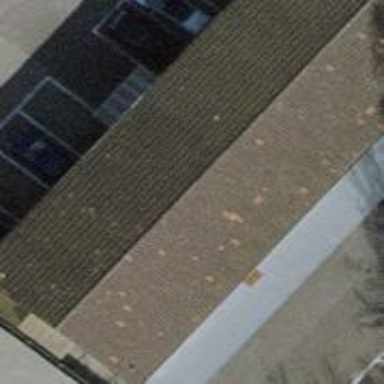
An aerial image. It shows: View of roof of building.